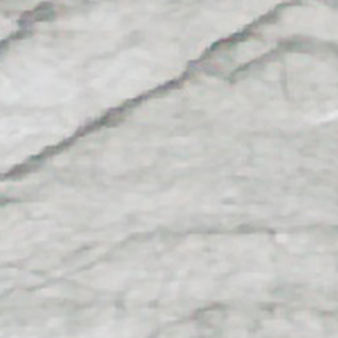
Label: other